Question: Is it possible to create a line symbol definition such that paths can be stroked with a composite stroke? I need to draw lines with the following symbol, and I don't want to have to create two paths to do that.

The spec can be found under "Recreational Boundary" in Feature Specifications, here: <URL>
Basically, the stroke has to be a dashed black line with an offset thicker green line underneath it, on the 'inside' of the polyline.
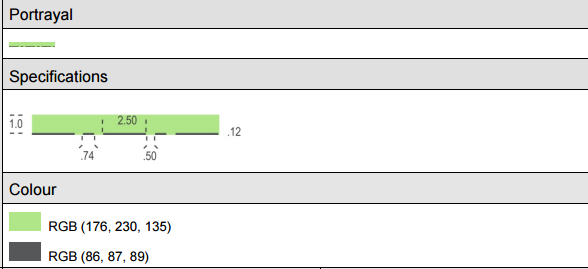
Answer: You can do this with a morphology filter and some fanciness. This filter works by
- - - - - - - -
In all, you're probably better off using two paths. But if you must... :)
'''
<svg width="2000px" height="2000px" viewBox="0 0 4000 4000">
<defs>
<filter id="dual-line" primitiveUnits="userSpaceOnUse">
<feColorMatrix result="just-stroke" type="matrix" values="0 0 0 0 0
0 1 0 0 0
0 0 1 0 0
-1 0 0 1 0"/>
<feColorMatrix in="SourceGraphic" result="just-fill" type="matrix"
values="0 0 0 0 1
0 0 0 0 0
0 0 0 0 0
0 0 0 1 0"/>
<feMorphology in="just-stroke" operator="dilate" radius="10"/>
<feGaussianBlur stdDeviation="6"/>
<feComponentTransfer result="pre-outer">
<feFuncA type="table" tableValues="0 0 0 0.95 .95 .95 .95 .95 1">
</feComponentTransfer>
<feColorMatrix result="blackstroke" in="just-stroke" type="matrix" values=" 0 0 0 0 0
0 0 0 0 0
0 0 0 0 0
0 0 0 1 0"/>
<feComposite operator="over" in2="pre-outer" in="blackstroke"/>
<feComposite operator="in" in2="just-fill"/>
</filter>
</defs>
<g filter="url(#dual-line)">
<path d="M100 800 C 400 100, 650 100, 950 800 S <PHONE>, 100 800" stroke-width="5" stroke="green" fill="red" stroke-dasharray="25, 5, 3, 5"/>
</g>
</svg>
'''